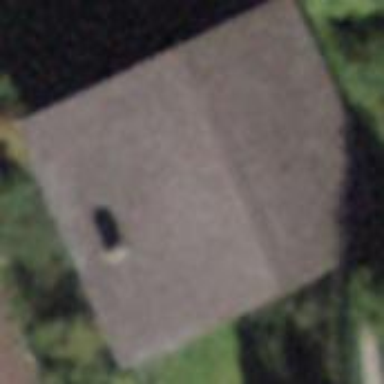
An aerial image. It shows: Simple house.